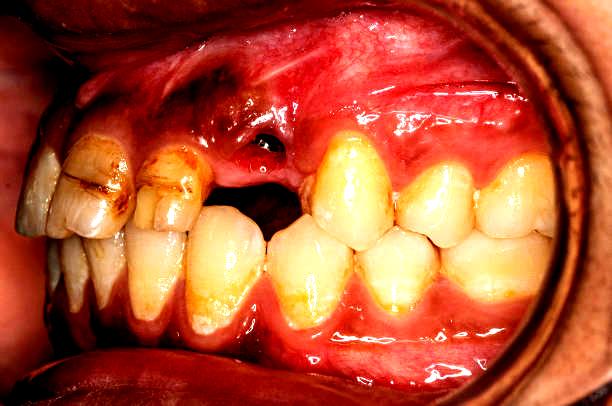
Condition: Calculus